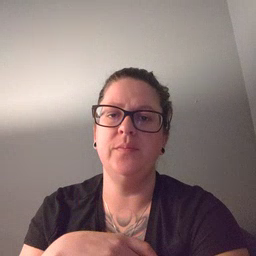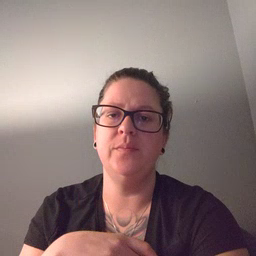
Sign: tooth